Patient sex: M
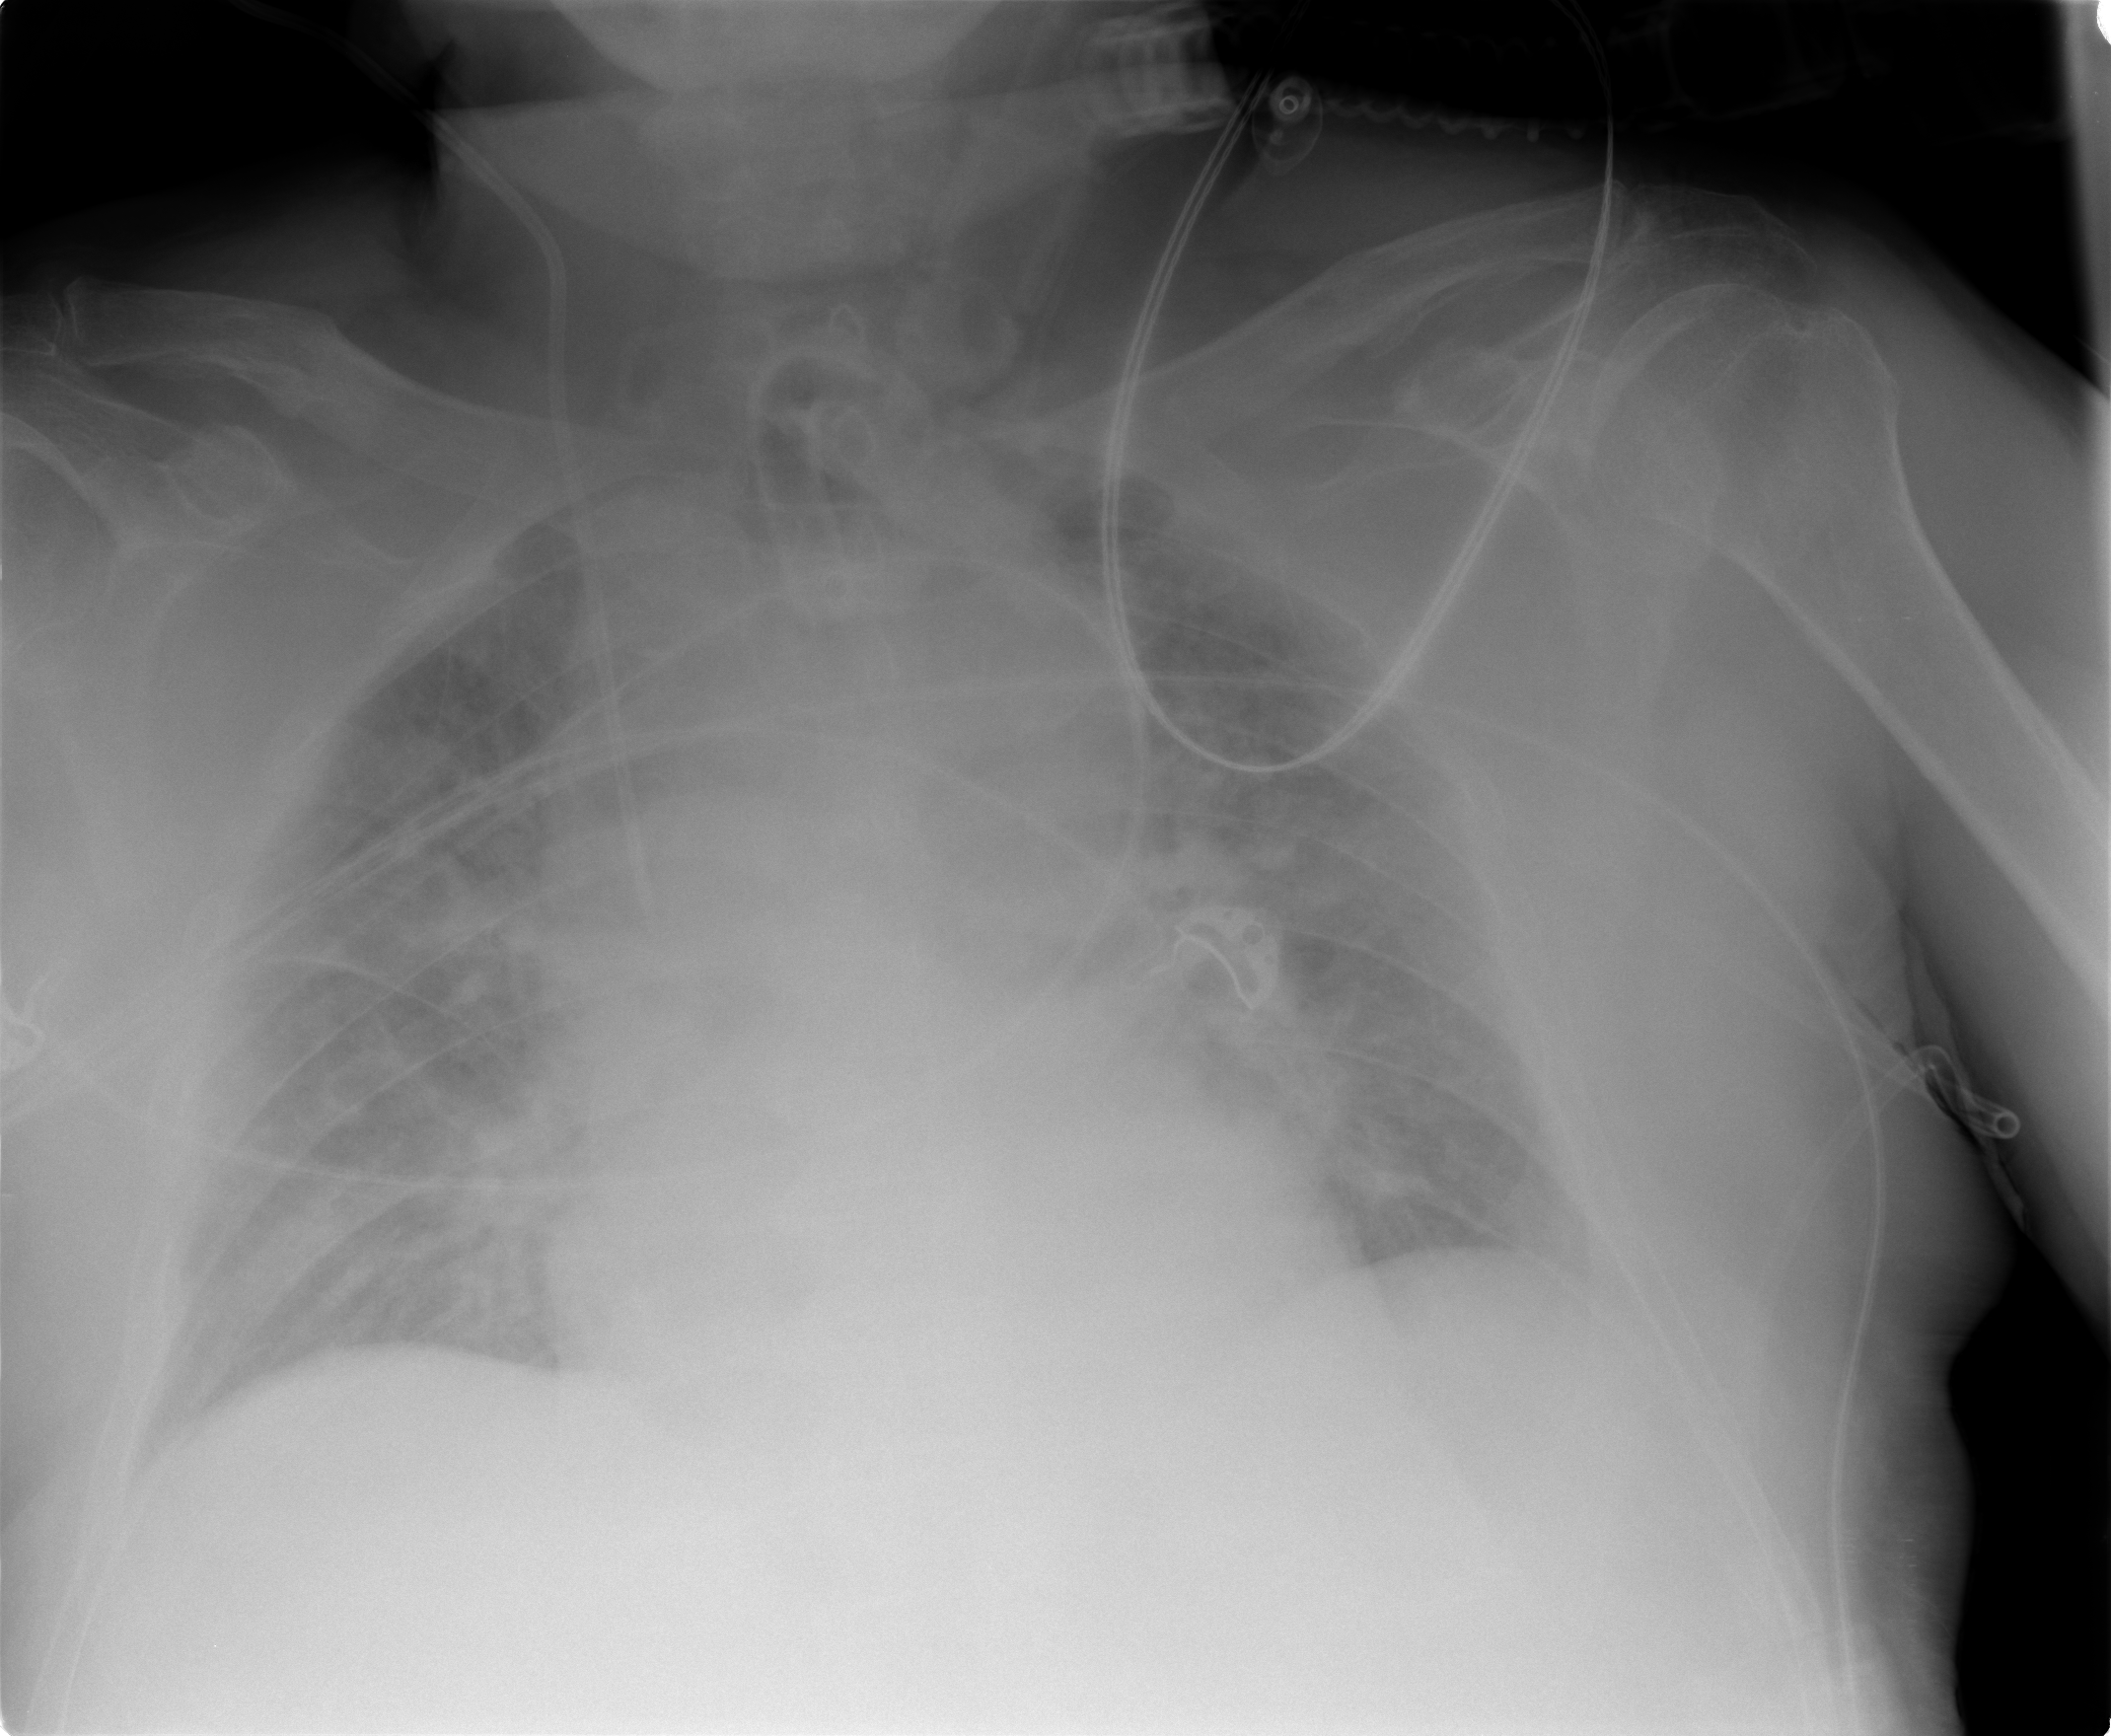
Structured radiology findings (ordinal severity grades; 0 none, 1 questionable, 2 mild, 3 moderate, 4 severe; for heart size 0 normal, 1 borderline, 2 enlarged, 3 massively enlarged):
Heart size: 0
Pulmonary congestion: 3
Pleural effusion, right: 0
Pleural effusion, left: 0
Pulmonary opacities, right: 3
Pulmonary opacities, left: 3
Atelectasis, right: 2
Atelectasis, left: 2